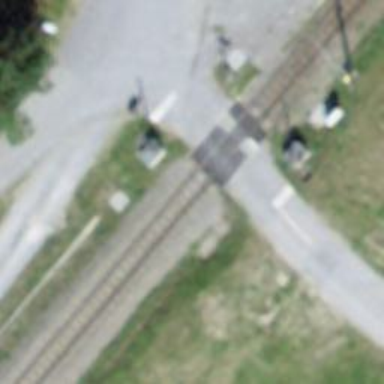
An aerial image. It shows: Level crossing with full barriers and lights.